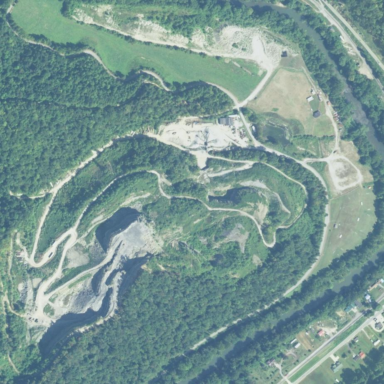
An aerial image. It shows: Quarry area.